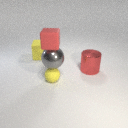
small red rubber cube above large gray metal sphere